Interaction volume radius: 5 \u00c5
Interaction volume height: 10 \u00c5
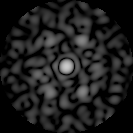
Disorder parameter: 0.778